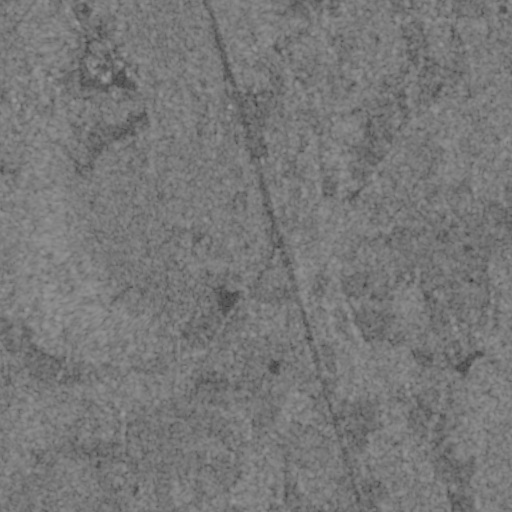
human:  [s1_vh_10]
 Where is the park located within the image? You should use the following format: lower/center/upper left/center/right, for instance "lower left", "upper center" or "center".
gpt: The park is located in the upper center of the image.
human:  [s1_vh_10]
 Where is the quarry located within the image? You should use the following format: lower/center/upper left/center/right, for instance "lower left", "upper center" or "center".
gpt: The quarry is located in the upper left of the image.
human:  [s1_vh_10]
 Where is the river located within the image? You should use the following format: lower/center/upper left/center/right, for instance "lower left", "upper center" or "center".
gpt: The river is located in the left of the image.
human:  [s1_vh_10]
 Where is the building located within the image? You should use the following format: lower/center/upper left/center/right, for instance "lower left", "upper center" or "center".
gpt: There is no building in the image.

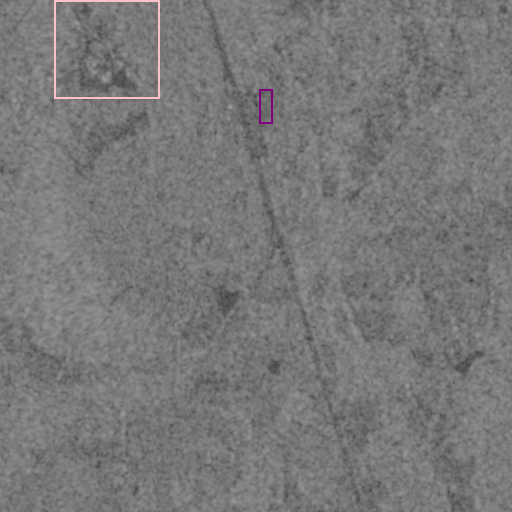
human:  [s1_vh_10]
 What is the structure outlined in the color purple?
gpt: The structure outlined in purple is a park.
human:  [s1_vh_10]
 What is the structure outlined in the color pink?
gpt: The structure outlined in pink is a quarry.
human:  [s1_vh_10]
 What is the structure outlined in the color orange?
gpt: There is no orange outline.